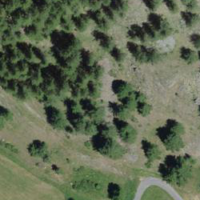
EUNIS habitat code: 24
Species observed at this site:
Plantago media